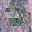
Label: 2